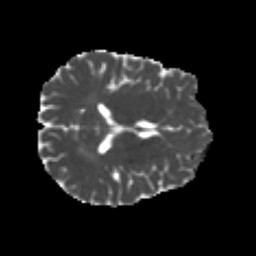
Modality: MD
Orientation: axial
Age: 22
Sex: male
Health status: healthy
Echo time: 0.074 s